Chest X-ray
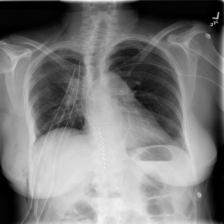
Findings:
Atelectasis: negative
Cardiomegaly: negative
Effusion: negative
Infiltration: negative
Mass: negative
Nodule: negative
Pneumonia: negative
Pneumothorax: positive
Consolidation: negative
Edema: negative
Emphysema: positive
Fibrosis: negative
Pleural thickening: negative
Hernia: negative